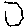
Label: hexagon